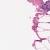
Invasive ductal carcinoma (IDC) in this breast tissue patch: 0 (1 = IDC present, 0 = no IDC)